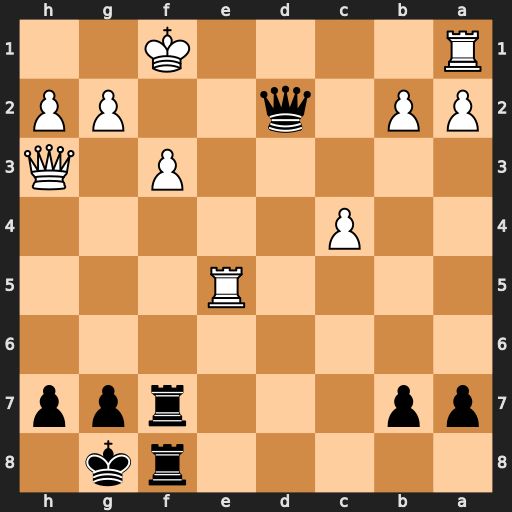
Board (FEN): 5rk1/pp3rpp/8/4R3/2P5/5P1Q/PP1q2PP/R4K2
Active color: b
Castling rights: -
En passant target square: -
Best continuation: Qd3+ Ke1 Qd4